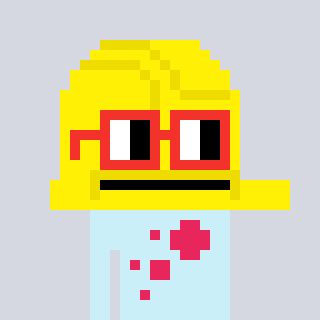
a pixel art character with square red glasses, a construction helmet-shaped head and a cold-colored body on a cool background